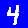
Digit: 4